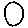
Label: circle